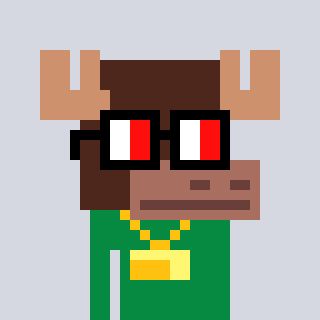
a pixel art character with square glasses with black frames and red eyes, a moose-shaped head and a green-colored body on a cool background